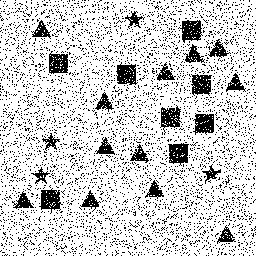
Squares: 8
Triangles: 12
Stars: 4
Total shapes: 24